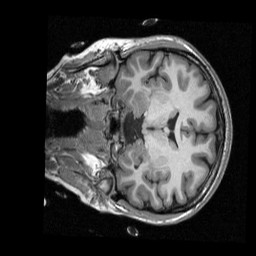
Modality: T1w
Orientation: coronal
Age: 25
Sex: female
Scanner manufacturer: siemens
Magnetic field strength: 3 T
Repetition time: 2.3 s
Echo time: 0.00298 s